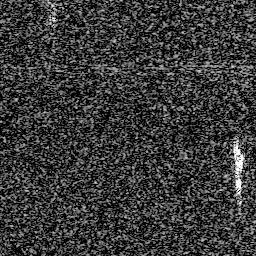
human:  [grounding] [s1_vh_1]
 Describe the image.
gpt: In the satellite image, there is  <ref>1 medium ship </ref> <box>[[89, 54, 96, 72, 0]]</box> located at right.